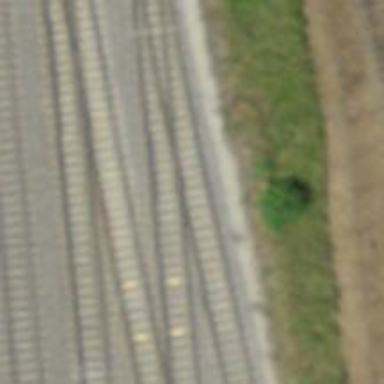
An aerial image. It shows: Single-track electrified rail service spur with contact line.